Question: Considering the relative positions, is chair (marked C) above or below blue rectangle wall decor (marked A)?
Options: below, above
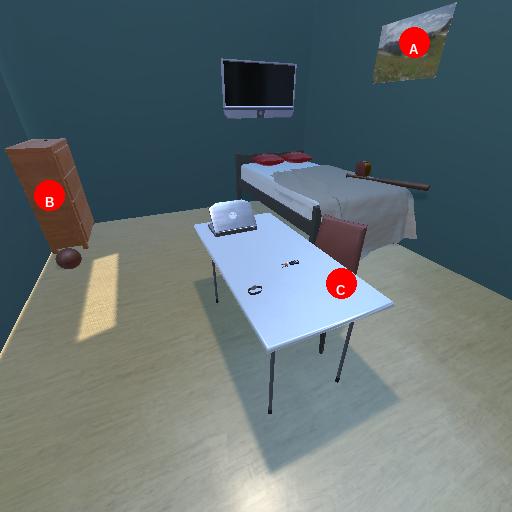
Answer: below